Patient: sex F, age 82
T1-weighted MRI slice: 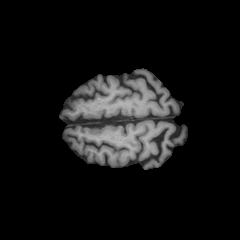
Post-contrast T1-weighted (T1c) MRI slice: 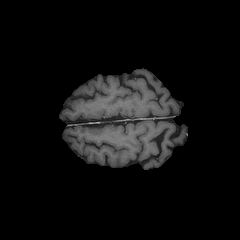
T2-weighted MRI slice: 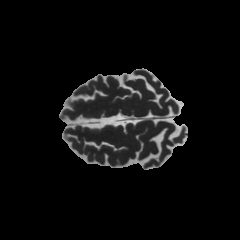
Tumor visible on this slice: no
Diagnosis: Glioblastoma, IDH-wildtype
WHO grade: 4